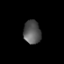
Tissue: prostate
Cell type: T cells
Senescence score: 0.299
Nuclear area (px): 399
Mean DAPI intensity: 86.218